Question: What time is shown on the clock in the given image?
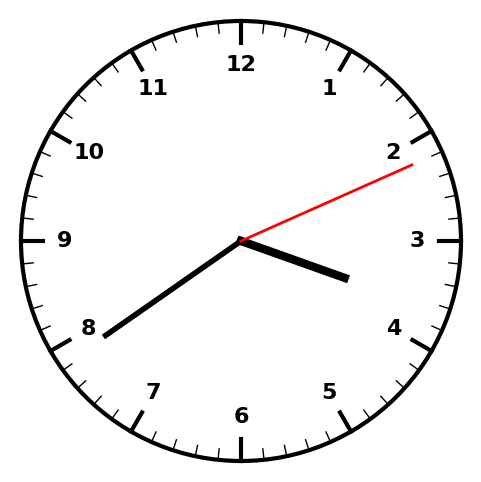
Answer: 03:39:11